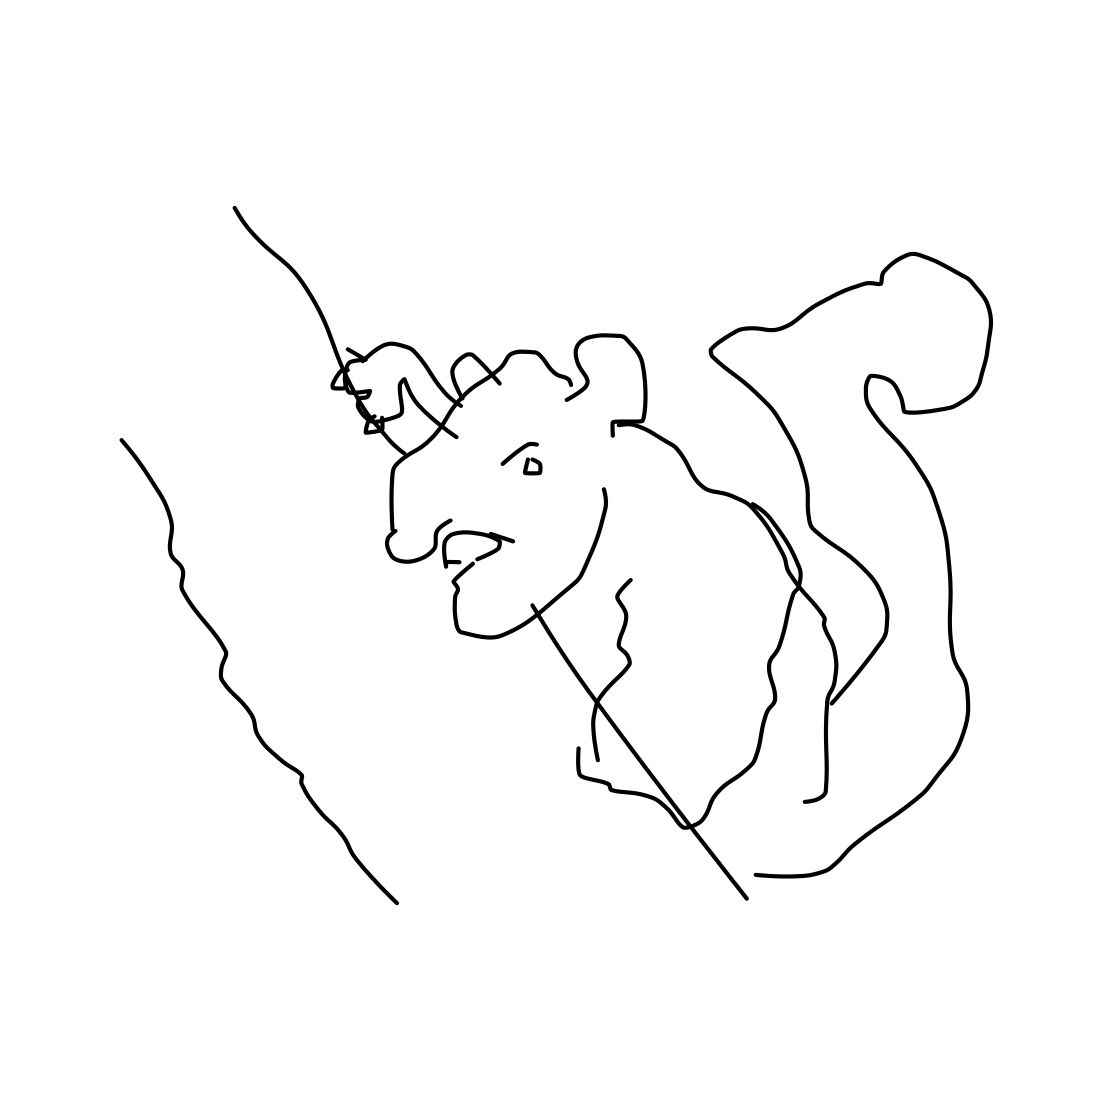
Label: squirrel